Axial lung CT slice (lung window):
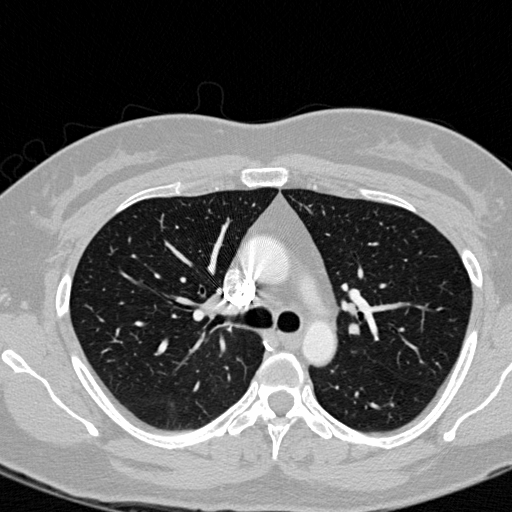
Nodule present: no